Question: Find the horizontal coordinate of the first time the ball hits the ground. The result is rounded down to the nearest integer
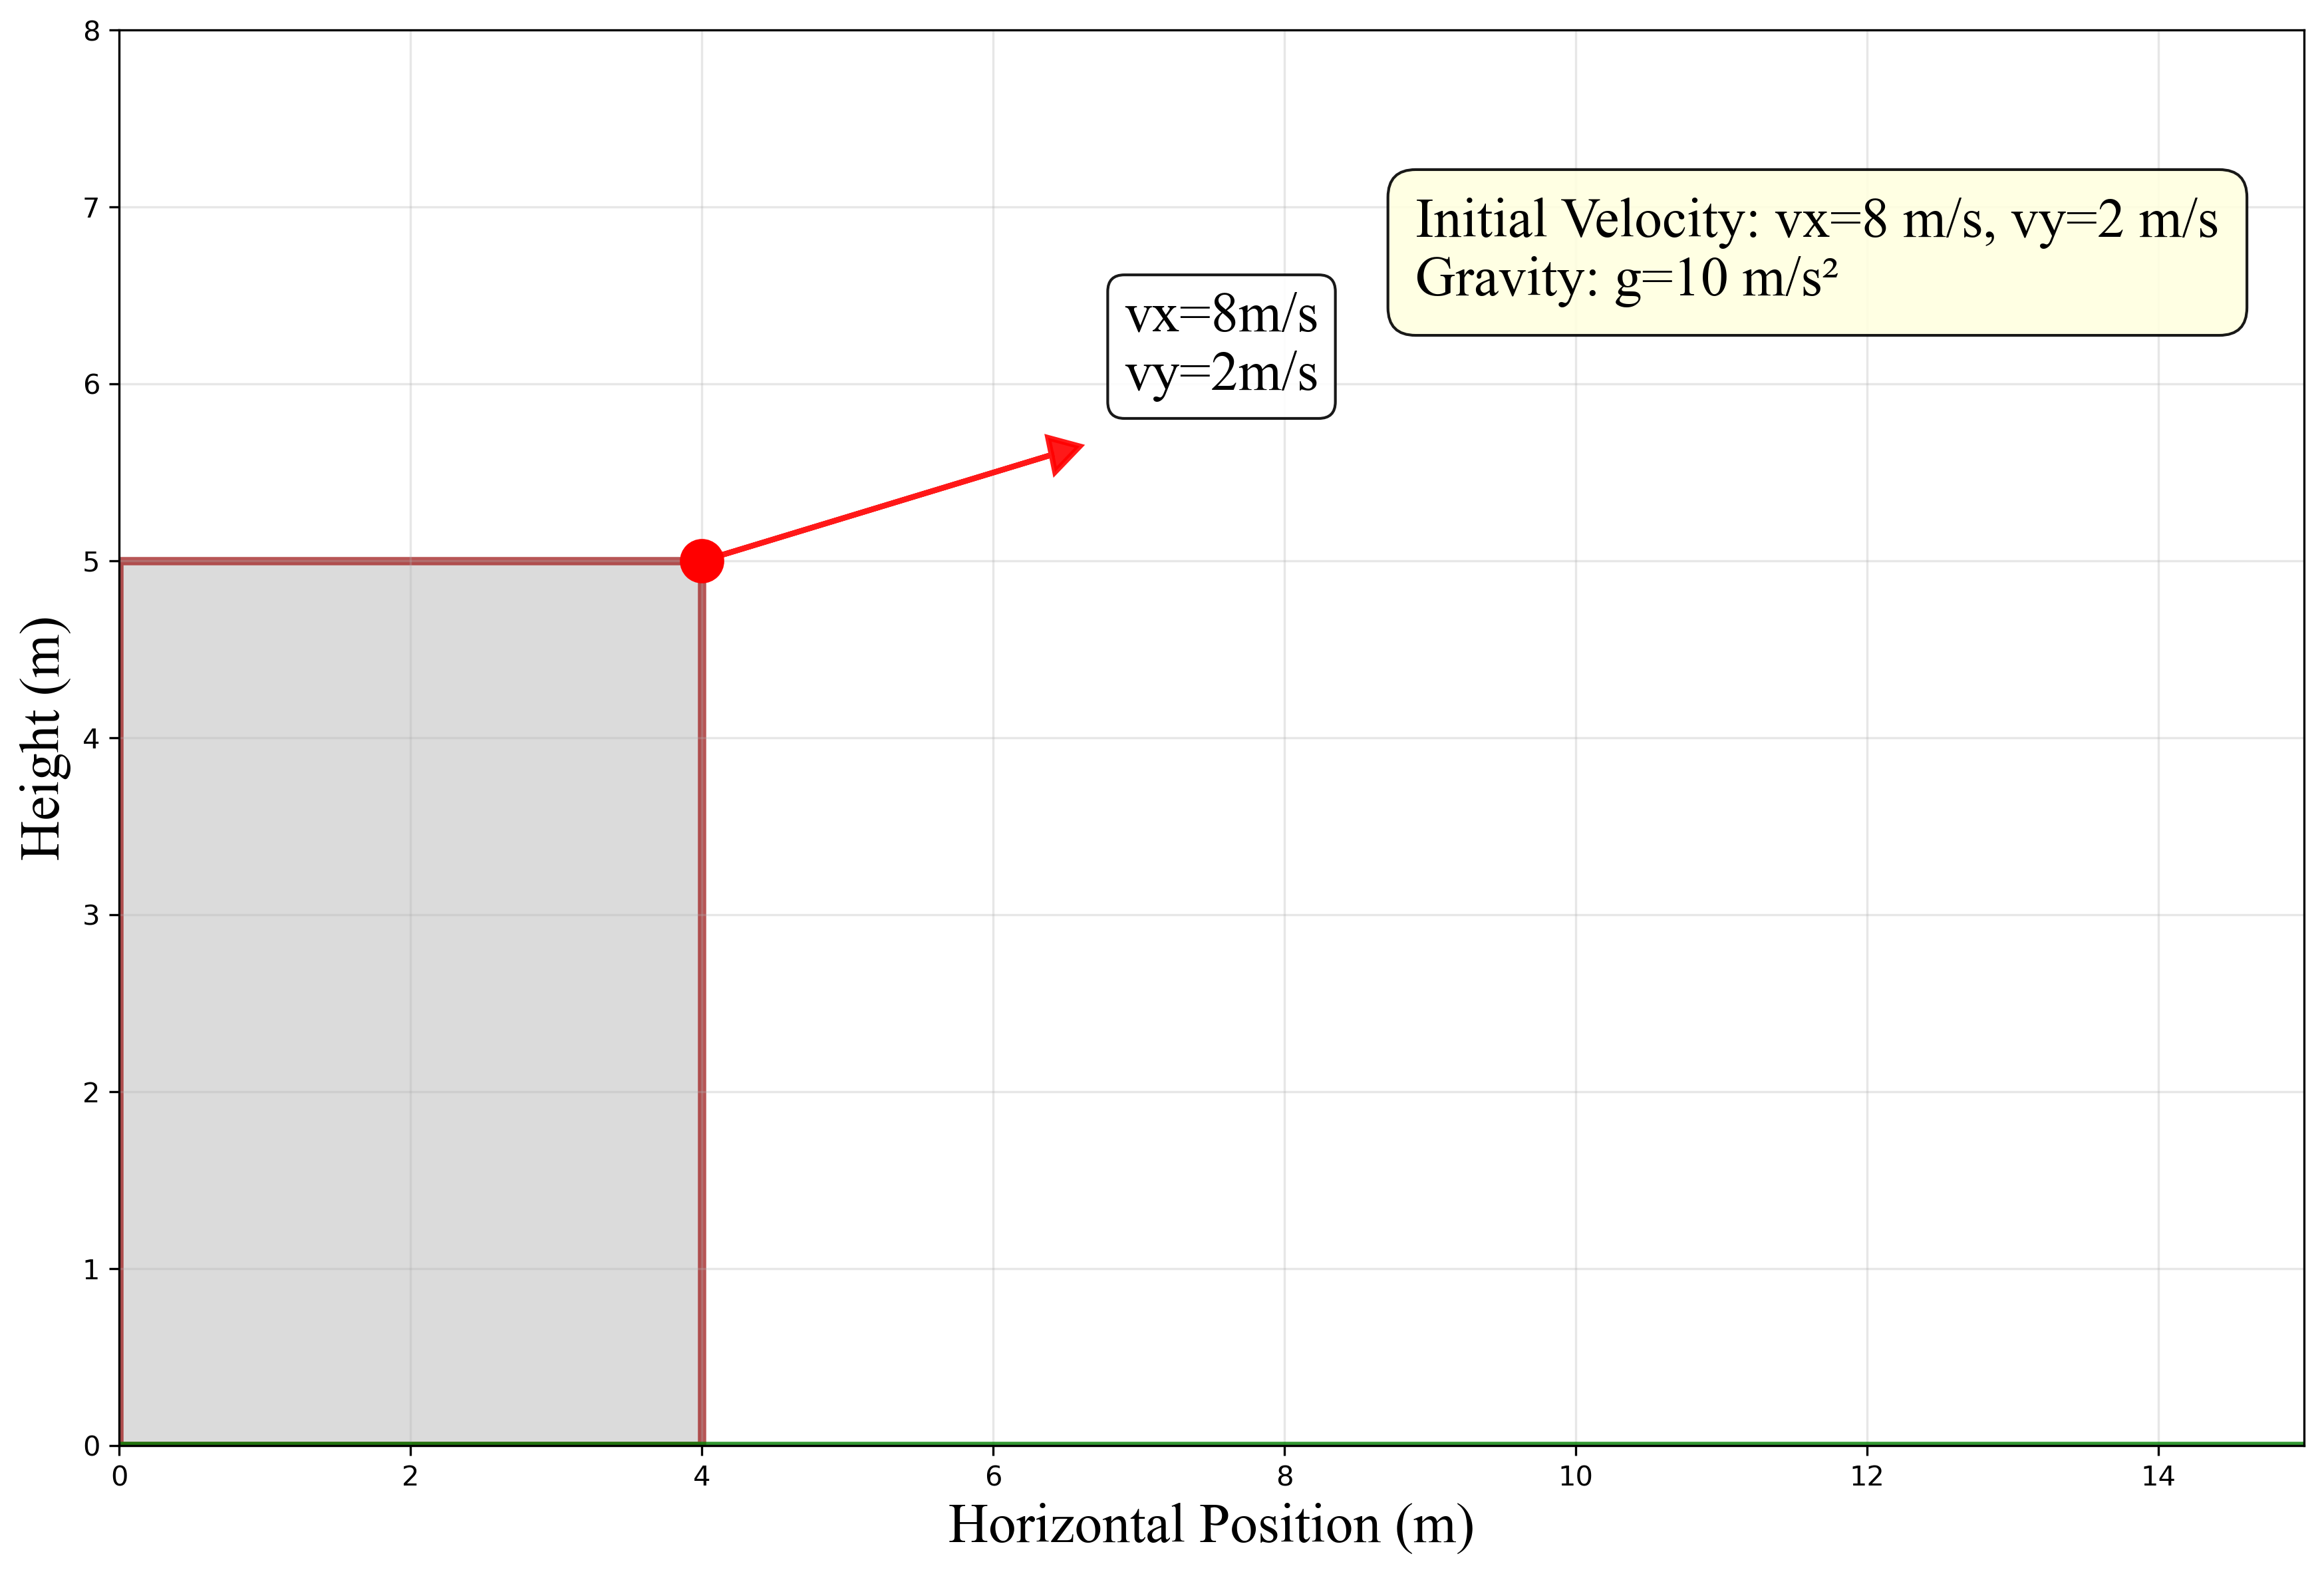
Answer: 13